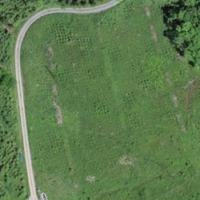
EUNIS habitat code: 44
Species observed at this site:
Dipsacus fullonum